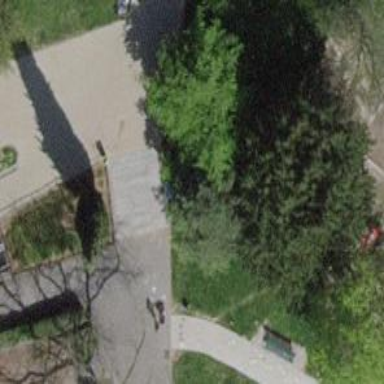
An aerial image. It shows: Asphalt steps along the road.